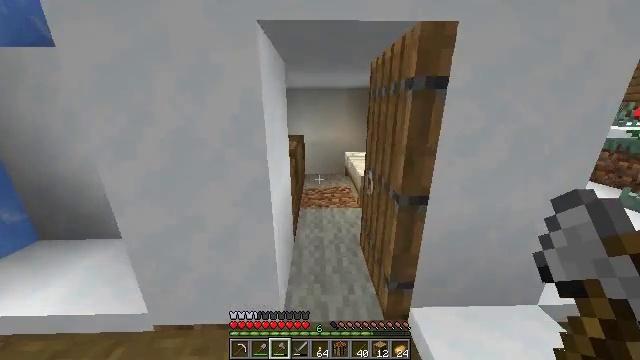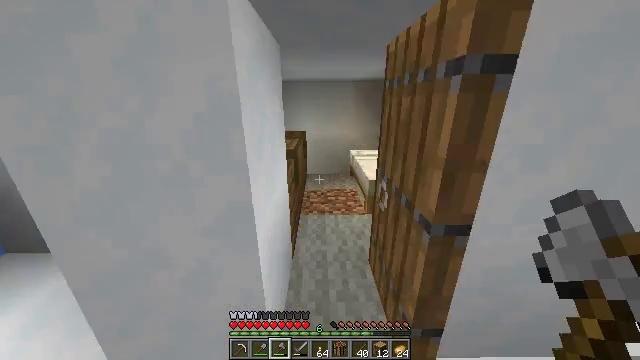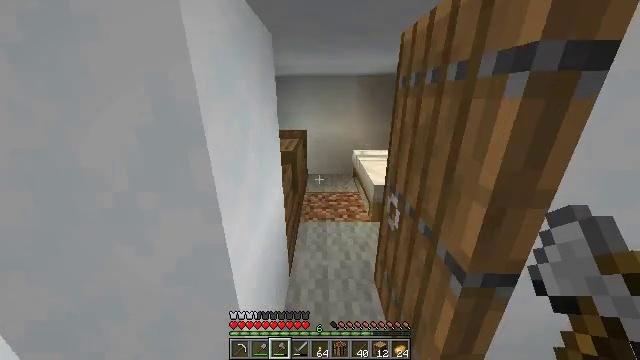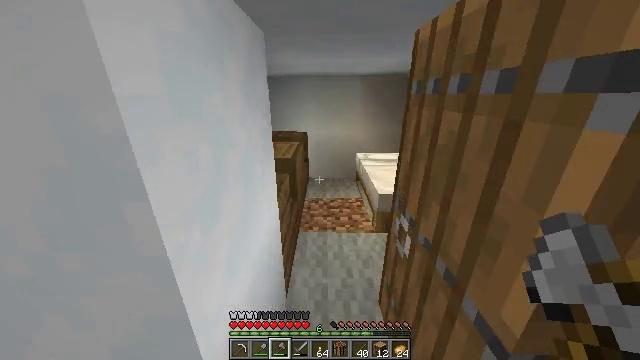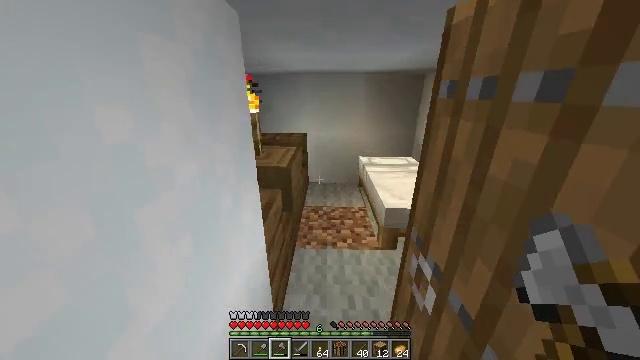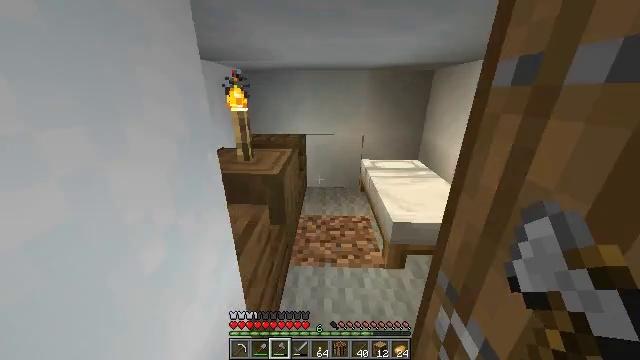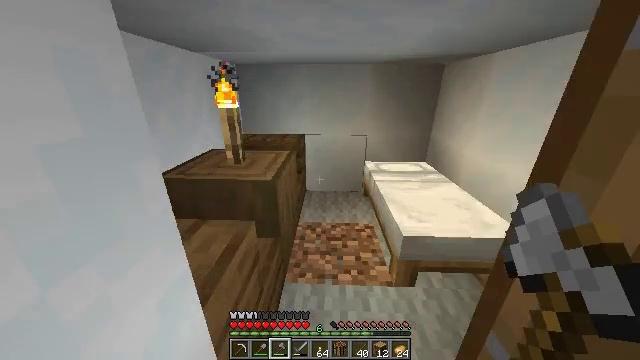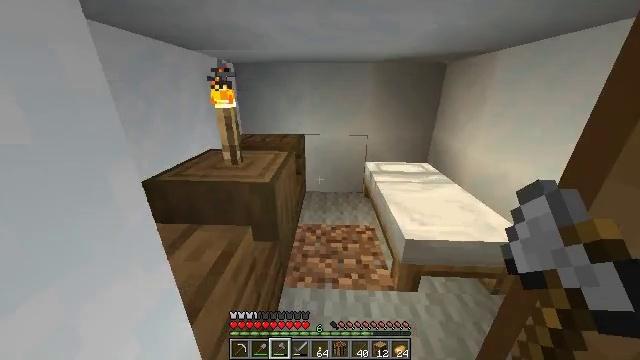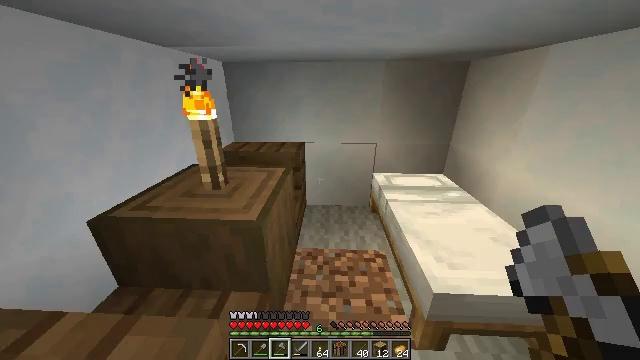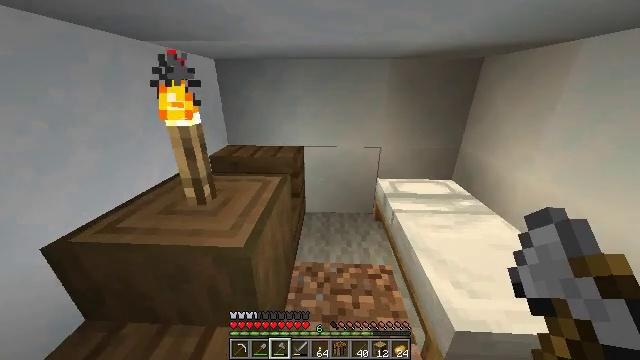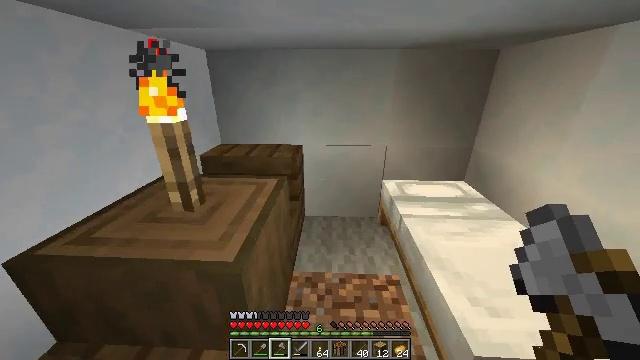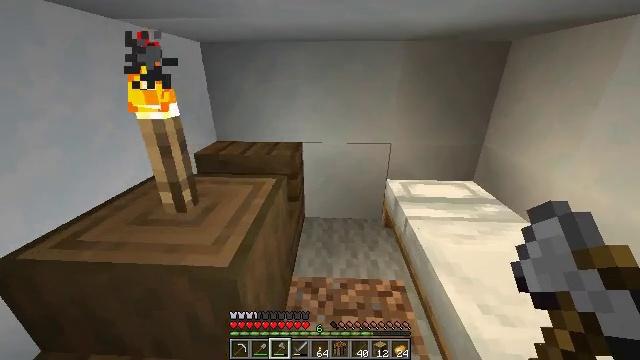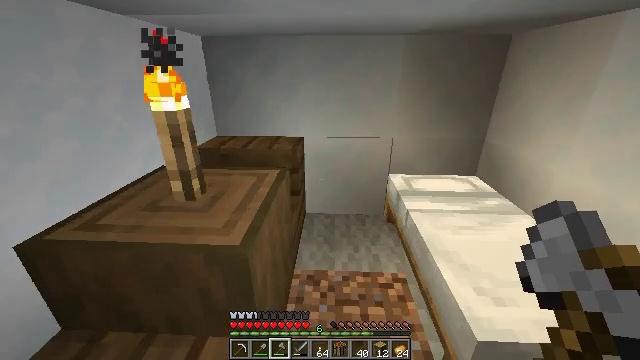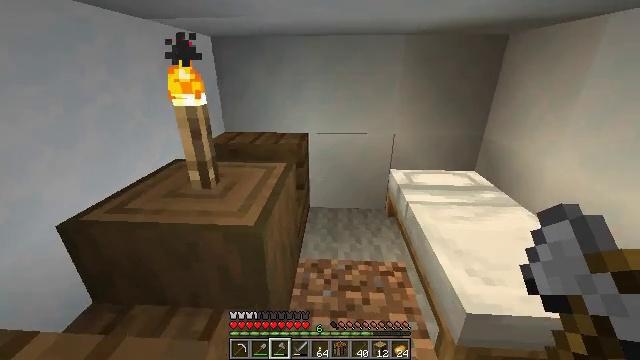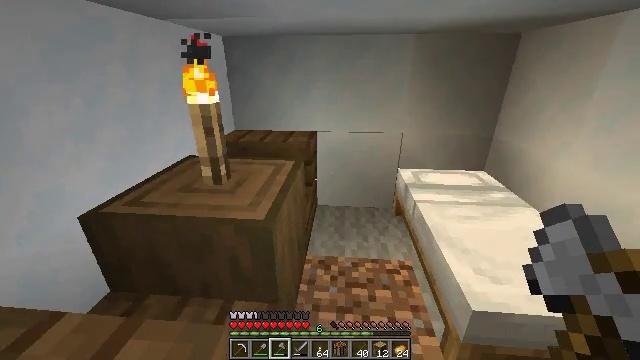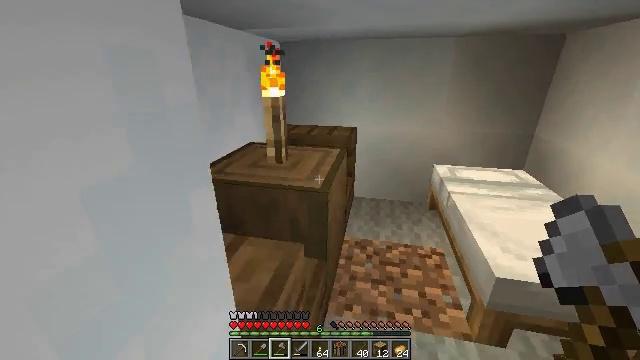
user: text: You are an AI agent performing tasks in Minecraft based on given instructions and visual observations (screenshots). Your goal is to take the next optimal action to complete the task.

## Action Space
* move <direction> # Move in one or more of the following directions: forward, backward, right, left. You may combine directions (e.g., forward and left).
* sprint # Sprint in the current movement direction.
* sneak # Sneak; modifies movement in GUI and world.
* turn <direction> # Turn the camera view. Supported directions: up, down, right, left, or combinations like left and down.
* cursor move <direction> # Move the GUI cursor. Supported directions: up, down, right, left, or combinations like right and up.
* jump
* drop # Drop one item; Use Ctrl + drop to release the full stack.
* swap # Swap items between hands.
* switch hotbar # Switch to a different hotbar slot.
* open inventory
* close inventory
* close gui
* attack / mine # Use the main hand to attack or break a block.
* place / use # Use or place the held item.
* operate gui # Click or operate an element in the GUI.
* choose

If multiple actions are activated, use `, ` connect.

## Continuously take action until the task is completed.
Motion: motion action
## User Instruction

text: Mine spruce leaves from the tree.
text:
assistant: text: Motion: move forward, turn down
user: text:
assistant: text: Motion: move forward, turn down
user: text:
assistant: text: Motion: move forward
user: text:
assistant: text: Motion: move forward
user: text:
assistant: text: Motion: move forward
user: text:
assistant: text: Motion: move forward
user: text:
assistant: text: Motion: move forward
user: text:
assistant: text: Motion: move forward
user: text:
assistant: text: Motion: no_op
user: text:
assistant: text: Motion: no_op
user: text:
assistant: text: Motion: move back
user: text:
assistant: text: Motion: move back
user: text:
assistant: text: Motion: move back
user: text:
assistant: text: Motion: move back, turn left
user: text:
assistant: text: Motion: move back and move left, turn left
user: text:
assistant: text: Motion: move back and move left, turn left and up
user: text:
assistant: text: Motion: move back and move left, turn left and up
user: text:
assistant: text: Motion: move left, turn left and up
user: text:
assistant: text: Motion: move forward and move left, turn left and up
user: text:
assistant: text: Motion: move forward and move left, turn left
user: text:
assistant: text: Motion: move forward and move left
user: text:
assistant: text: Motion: move forward and move left
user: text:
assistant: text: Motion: move forward and move left, sprint
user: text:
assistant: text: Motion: move forward, sprint, turn right
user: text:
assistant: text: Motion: move forward, sprint, turn right
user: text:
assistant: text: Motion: move forward, sprint, turn right
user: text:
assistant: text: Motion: move forward, sprint, turn right
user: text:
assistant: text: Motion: move forward, sprint, turn right
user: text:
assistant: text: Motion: move forward, sprint, turn right
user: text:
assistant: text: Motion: move forward and move left, sprint, turn right